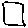
Label: square